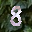
Label: 8